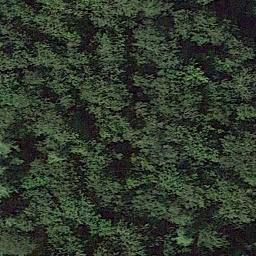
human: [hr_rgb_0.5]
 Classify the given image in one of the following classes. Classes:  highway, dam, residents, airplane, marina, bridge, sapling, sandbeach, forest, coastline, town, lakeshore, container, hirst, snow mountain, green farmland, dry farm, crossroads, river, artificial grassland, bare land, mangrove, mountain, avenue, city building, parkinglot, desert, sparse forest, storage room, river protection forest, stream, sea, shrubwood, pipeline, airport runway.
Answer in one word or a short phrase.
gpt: forest